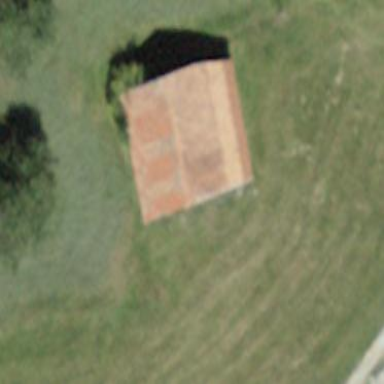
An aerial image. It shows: Rural barn.